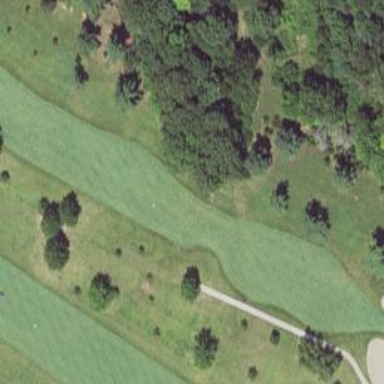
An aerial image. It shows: Golf hole.